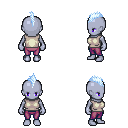
a pixel art fantasy rpg character, female body template, dark elf, purple skin, white sleeveless shirt, magenta pants, white cyan mohawk hairstyle, four views (front, back, left, right), 2x2 character sprite sheet, small pixel art, hard edges, no anti-aliasing